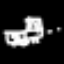
Label: chair